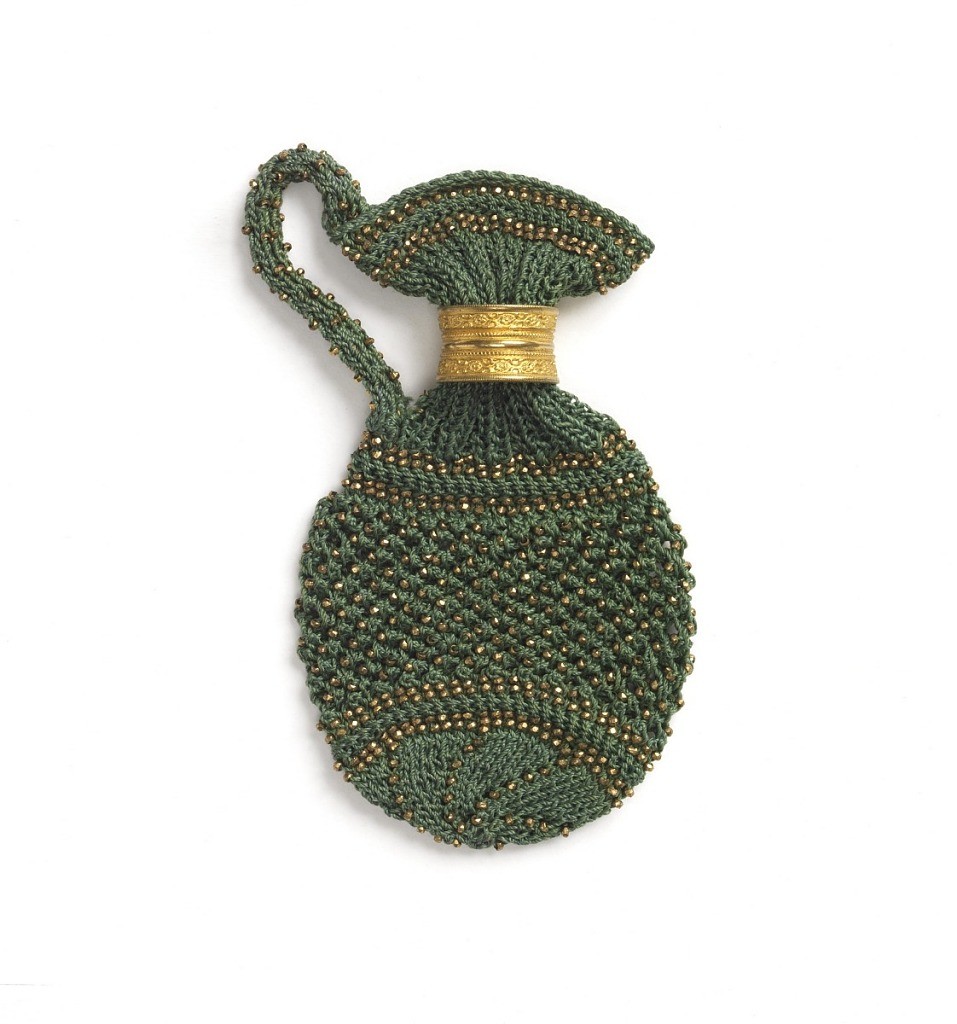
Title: Purse (pence jug)
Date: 1830–60
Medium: silk, metal beads Technique: knitted
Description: Knitted purse in the shape of a jug and ornamented with copper-colored beads.